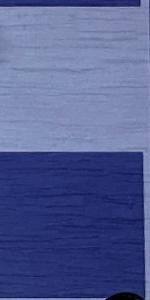
Label: Empty